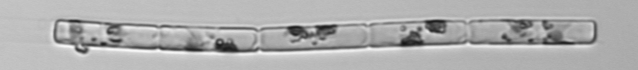
Label: Guinardia_delicatula